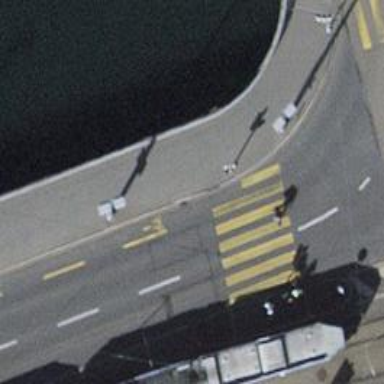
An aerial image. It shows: Zebra crossing controlled by traffic signals with zebra markings.